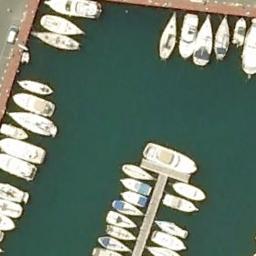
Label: harbor